Interaction volume radius: 10 \u00c5
Interaction volume height: 30 \u00c5
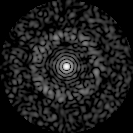
Disorder parameter: 0.8462